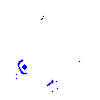
Particle: kaon